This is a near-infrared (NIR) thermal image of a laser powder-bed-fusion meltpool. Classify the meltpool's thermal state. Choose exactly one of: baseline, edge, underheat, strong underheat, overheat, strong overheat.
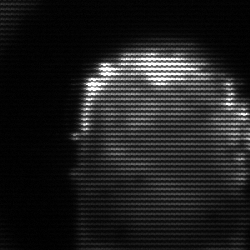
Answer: baseline